Field crop: maize
Growth stage: 2
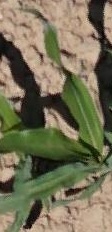
Species: maize